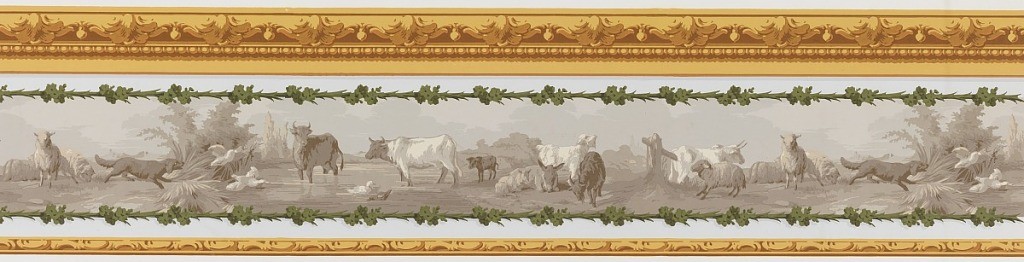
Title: Decor Pastoral
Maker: Jules Desfossé, French, active 1851 - 1863
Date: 1863–65
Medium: Block-printed paper
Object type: Frieze
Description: a) Horizontal rectangle. In grisaille, a series of animals is arranged horizontally: cows, donkeys, goats, lambs, dog and geese. Yellow ocher scrolling architectural bands along top and bottom; b) Small piece having gold where yellow is used in "a".